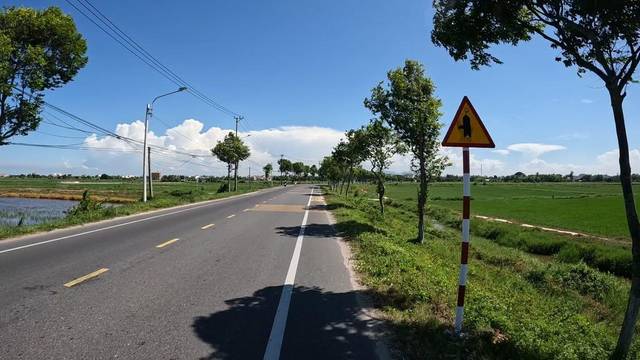
Region: Vietnam
Coordinates: 15.896, 108.335